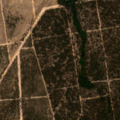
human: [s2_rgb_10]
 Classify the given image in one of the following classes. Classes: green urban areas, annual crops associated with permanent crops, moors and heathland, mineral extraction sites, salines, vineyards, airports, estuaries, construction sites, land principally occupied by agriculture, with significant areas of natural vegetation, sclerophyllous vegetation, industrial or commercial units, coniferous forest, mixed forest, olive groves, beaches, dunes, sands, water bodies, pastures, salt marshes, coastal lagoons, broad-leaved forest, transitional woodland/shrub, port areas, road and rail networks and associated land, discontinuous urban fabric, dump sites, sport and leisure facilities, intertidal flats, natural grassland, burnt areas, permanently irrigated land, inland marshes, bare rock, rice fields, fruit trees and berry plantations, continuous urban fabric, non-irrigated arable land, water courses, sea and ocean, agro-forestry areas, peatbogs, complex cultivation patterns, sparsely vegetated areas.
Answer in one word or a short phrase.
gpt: coniferous forest, transitional woodland/shrub